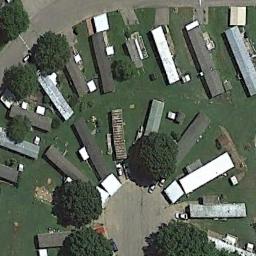
Label: residential